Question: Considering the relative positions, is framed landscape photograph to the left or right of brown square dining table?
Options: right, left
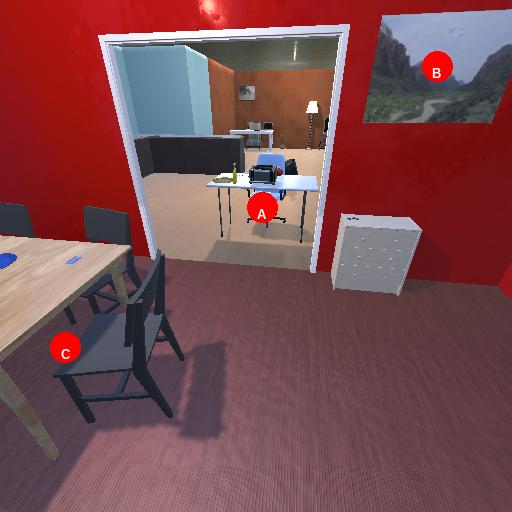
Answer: right